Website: home-depot
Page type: receipt
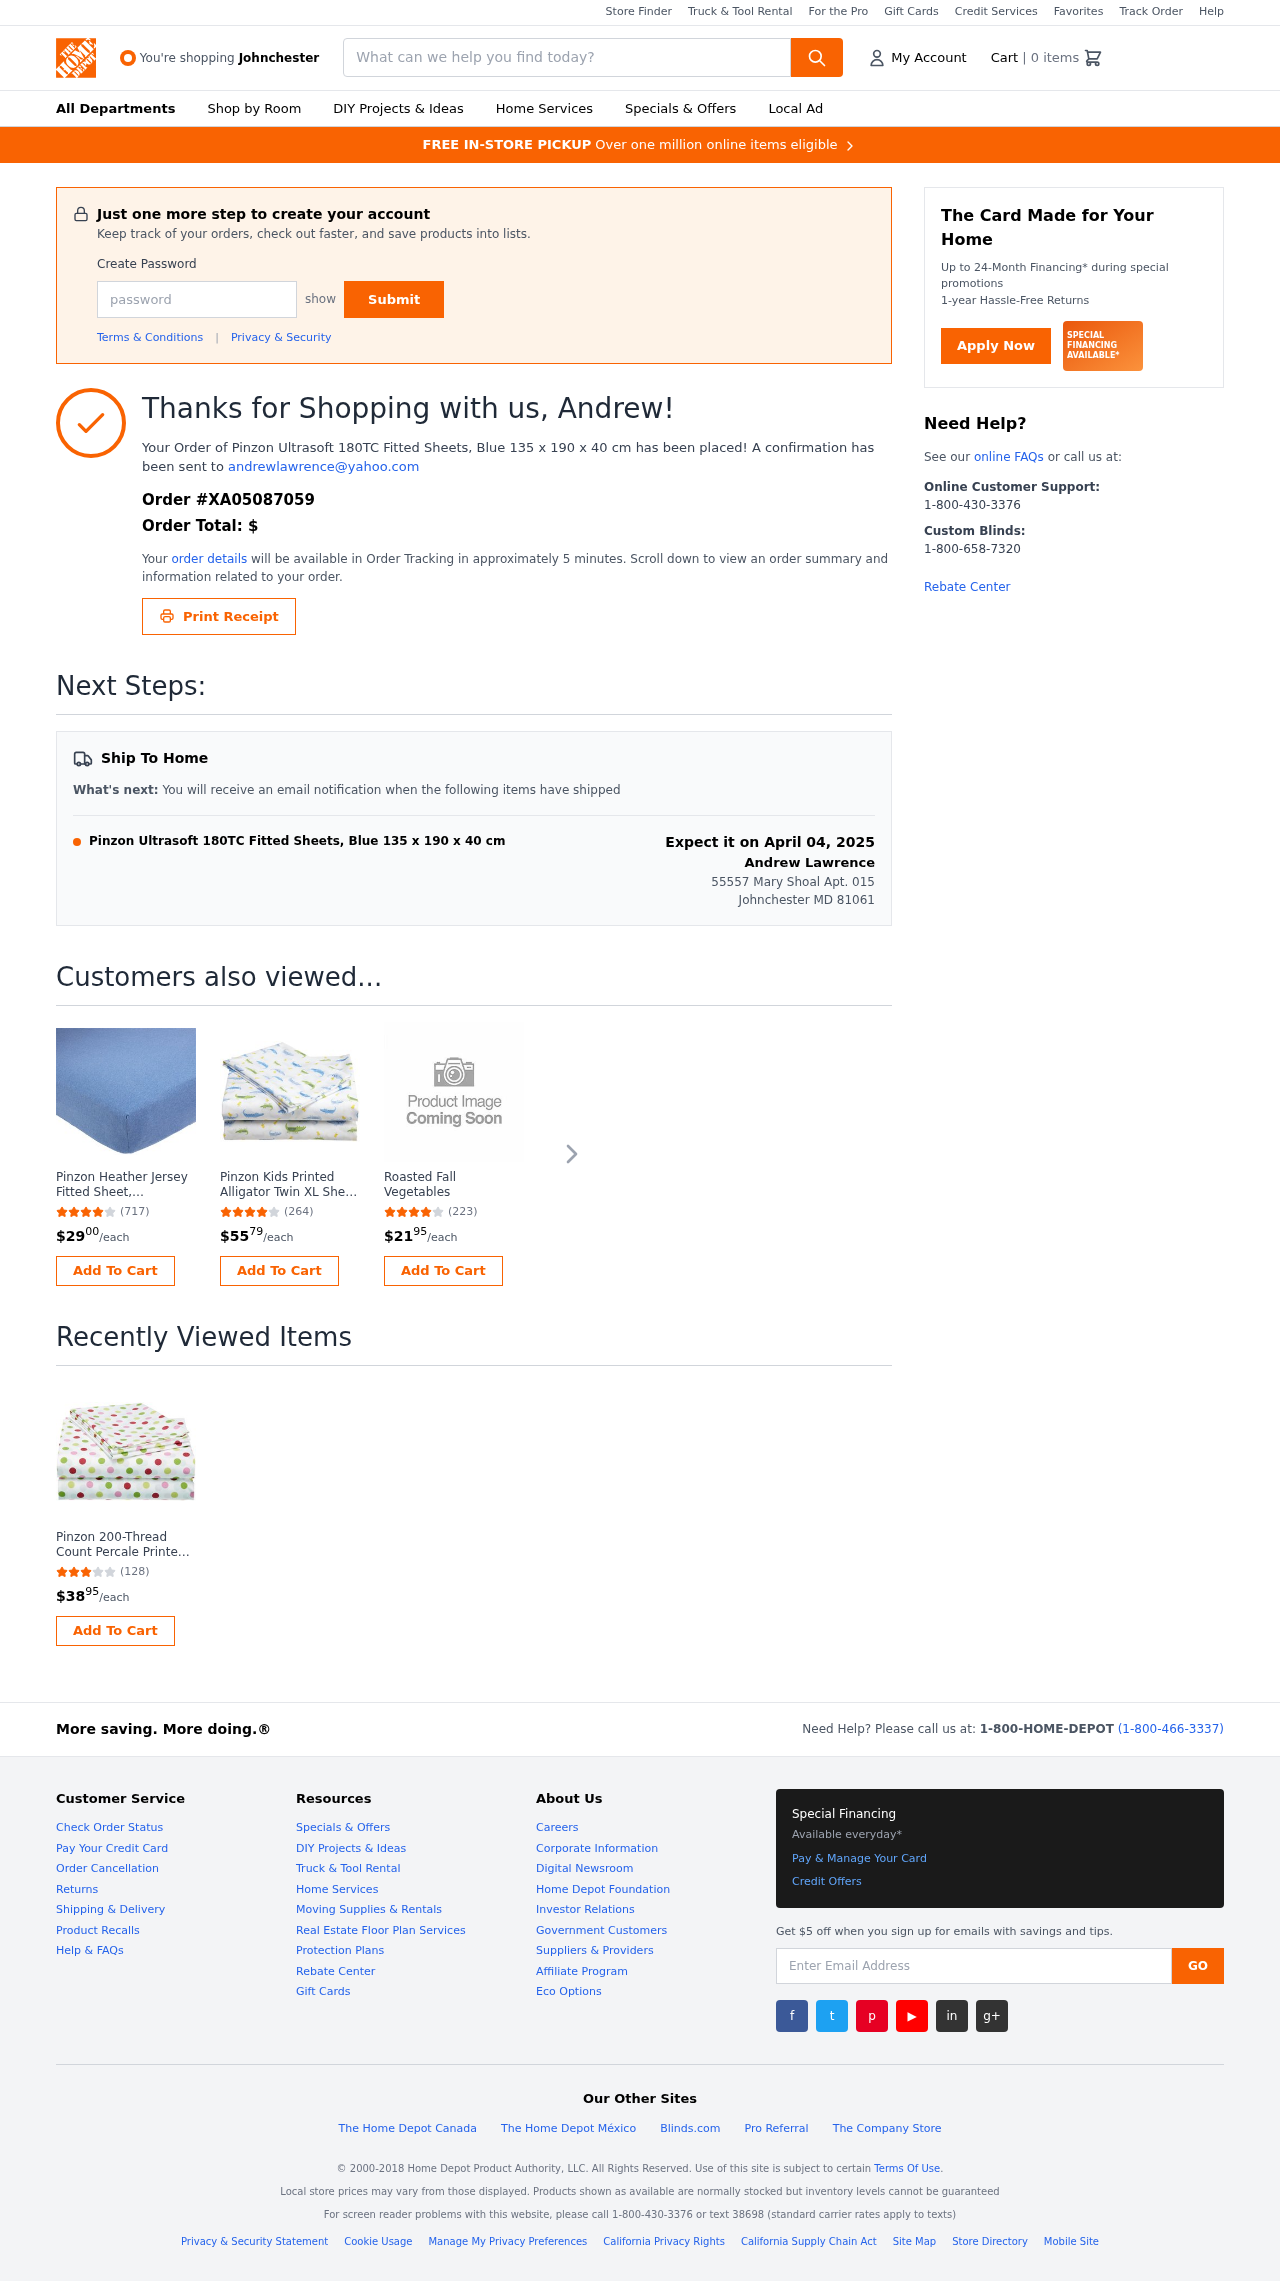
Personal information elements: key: PII_CITY
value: Johnchester
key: PII_EMAIL
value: andrewlawrence@yahoo.com
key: PII_FIRSTNAME
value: Andrew
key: PII_FULLNAME
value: Andrew Lawrence
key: PII_POSTCODE
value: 81061
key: PII_STATE_ABBR
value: MD
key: PII_STREET
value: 55557 Mary Shoal Apt. 015
Product elements: key: PRODUCT1_NAME
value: Pinzon Ultrasoft 180TC Fitted Sheets, Blue 135 x 190 x 40 cm
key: PRODUCT2_NAME
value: Pinzon Heather Jersey Fitted Sheet, Chambray Heather, 200 x 200 x 20 cm
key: PRODUCT2_NUM_RATINGS
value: (717)
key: PRODUCT2_PRICE
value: $2900
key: PRODUCT3_NAME
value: Pinzon Kids Printed Alligator Twin XL Sheet Set
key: PRODUCT3_NUM_RATINGS
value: (264)
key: PRODUCT3_PRICE
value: $5579
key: PRODUCT4_NAME
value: Roasted Fall Vegetables
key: PRODUCT4_NUM_RATINGS
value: (223)
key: PRODUCT4_PRICE
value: $2195
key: PRODUCT5_NAME
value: Pinzon 200-Thread Count Percale Printed Kids Butterfly, Full Sheet Set, Dots
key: PRODUCT5_NUM_RATINGS
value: (128)
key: PRODUCT5_PRICE
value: $3895
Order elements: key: ORDER_NUM_ITEMS
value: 0
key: ORDER_ID
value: XA05087059
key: ORDER_TOTAL
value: $
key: ORDER_DELIVERY_DATE
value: Expect it on April 04, 2025
Search elements: key: HEADER_SEARCH
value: What can we help you find today?